Field crop: tomato
Growth stage: 1
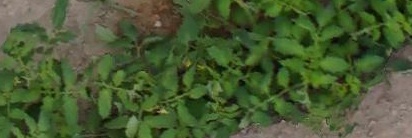
Species: tomato